Question: I am a .Net programmer and I'm currently debugging a Delphi application and as I go along
I encountered the following error:

Could you explain to me what is this error, and how I can resolve it?
I am new to using Delphi.
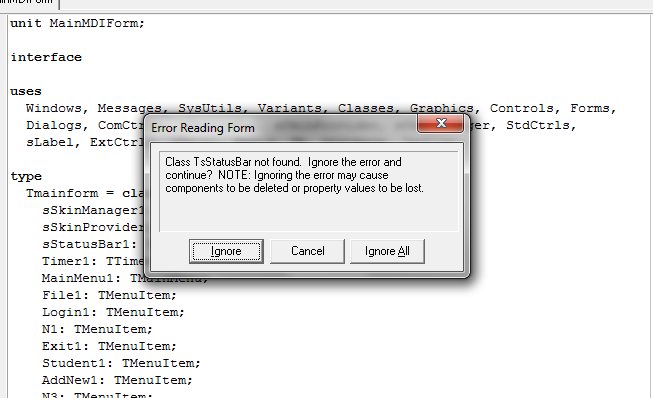
Answer: The error that is been presented to you is telling you that a component on that form is not registered in the IDE, in this case TsStatusBar which is from the AlphaControls library: <URL>
The form would have been saved at some point with TsStatusBar placed on the form. When any component is added onto a form they leave references to the component in both the forms source file (*.pas) and the inside the forms dfm. This is why you are getting this error, because the component cannot be found, yet the references linking to it still remain.
The best option would be to install the components that are missing, this will solve your error problem as shown in your question.
AlphaControls provides a tool to convert a project from standard VCL to AlphaControls and vice versa, this may be an easier option then installing the AlphaControls package or manually editing source files, the convert tool is free. Just remember to make a backup before converting should anything go wrong.
You could manually remove these references yourself. Do note though, if you remove the references then Delphi will no longer know that the TsStatusBar was ever there, and without a doubt there will be code somewhere that would have interacted with this component which will create compiler errors.
As an alternative to removing the references, you could rename them from 'TsStatusBar' to 'TStatusBar', which is a standard statusbar from the VCL. At worst there may be some small syntax errors that may need correcting. If you do decide to edit the forms source and dfm files then I would suggest you do it before loading the form into the IDE.
You can also install an IDE Expert such as GExperts which can automate the process of renaming/converting component references.
I would however advise against removing or renaming the references in this circumstance as it seems the project is reliant on the AlphaControls package.
I can see there are more components from the AlphaControls package been used, so fixing the TsStatusBar error manually will only fix part of the problem.
If the project must remain in its current state then Installing the AlphaControls package is the way to go, if you are able to edit it then I would also suggest the project convert option, this way you won't even need the AlphaControls package.
If you do chose to install the package, it is important to realise that once you install the package Delphi knows where the source files are to be able to compile. After installing the packages, goto Menu > Tools > Options from the IDE, then you need to go to Library and add the folder for the AlphaControls source to the library path. The source folder will be the one containing the most .pas files, but you could add all folders if you are unsure. If you don't add to the Library path then Delphi will not be able compile when using the new components.